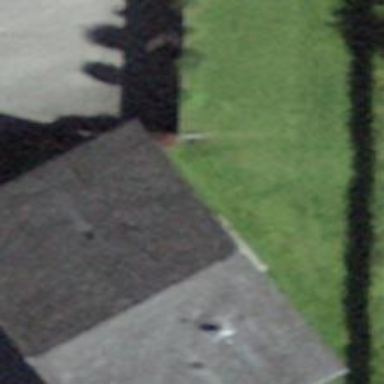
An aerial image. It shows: Building with ridge on the roof.